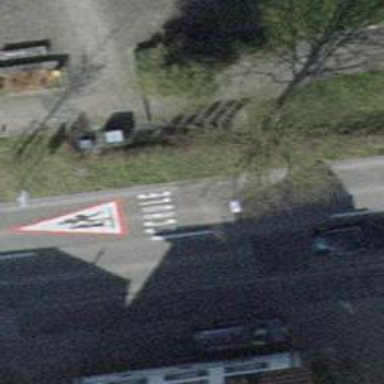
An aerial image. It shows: Unmarked crossing with pedestrian island.